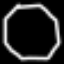
Label: octagon